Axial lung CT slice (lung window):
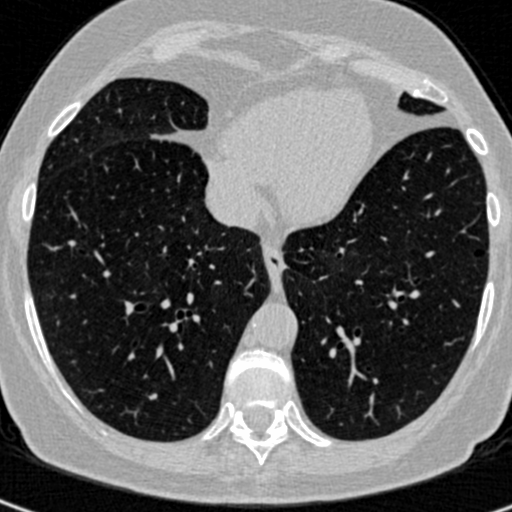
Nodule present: no